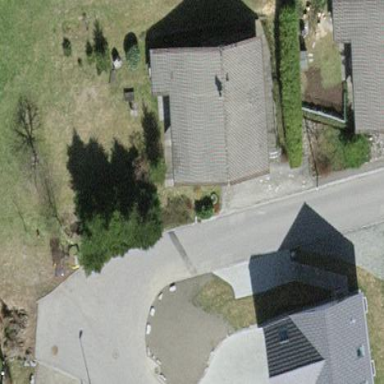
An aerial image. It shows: Simple house.